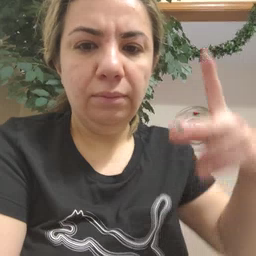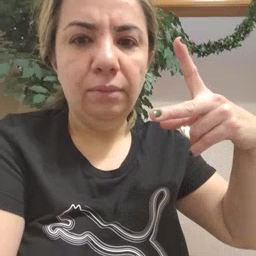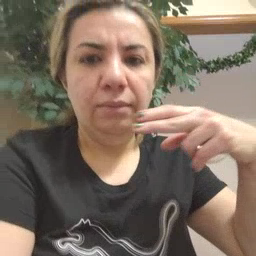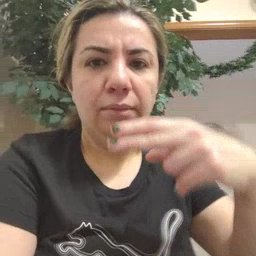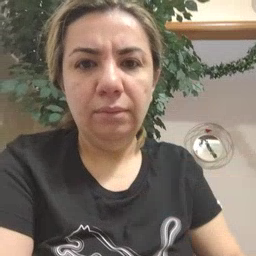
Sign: scissors